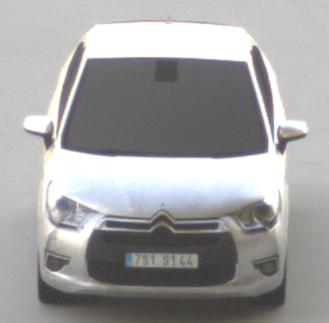
Make: Citroen
Model: DS 4 VTi 120
Detailed model: DS 4
Model produced from: 2011/05
Model produced until: 2015/01
Doors: 5
Color: white
Road condition: dry road
Daytime: morning or afternoon
Contrast: medium contrast